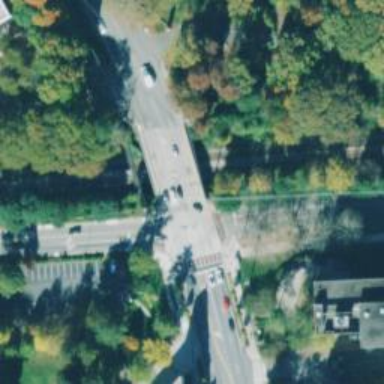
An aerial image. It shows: Footway with asphalt surface and zebra crossing.